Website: walmart
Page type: payment
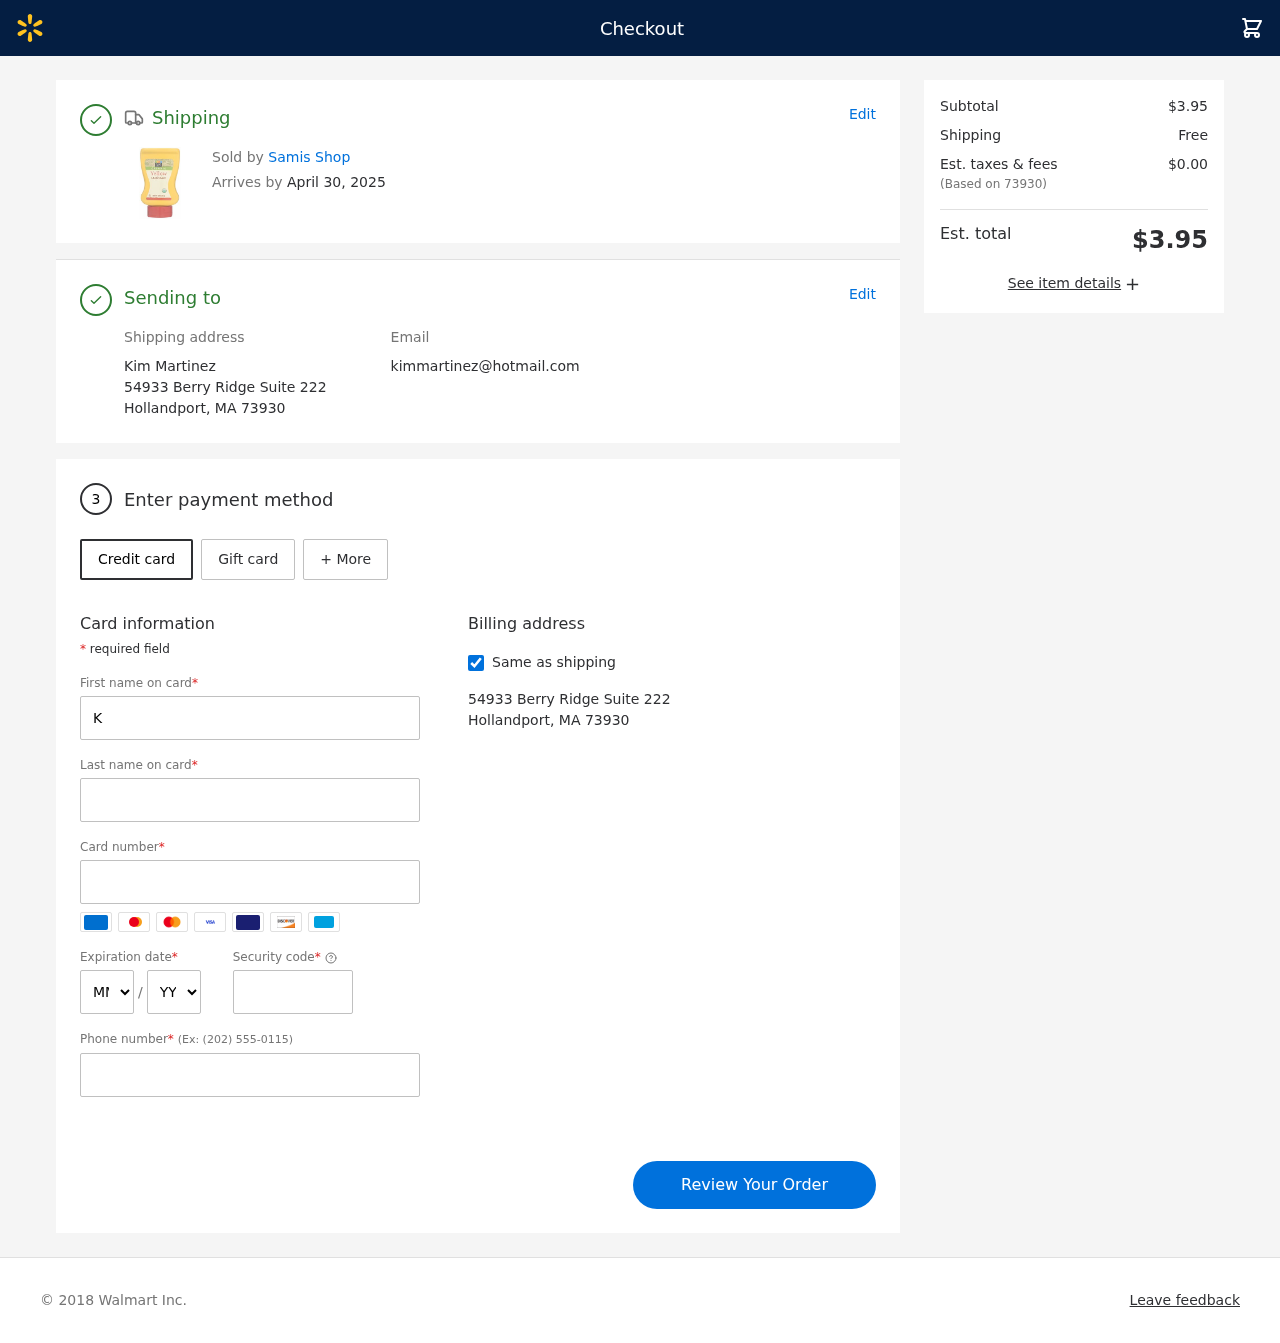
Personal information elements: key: PII_CARD_CVV
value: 905
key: PII_CARD_EXPIRY_MONTH
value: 07
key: PII_CARD_EXPIRY_YEAR
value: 29
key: PII_CARD_NUMBER
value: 2288 9377 8942 7723
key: PII_CITY_STATE_ZIP
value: Hollandport, MA 73930
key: PII_EMAIL
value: kimmartinez@hotmail.com
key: PII_FIRSTNAME
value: Kim
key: PII_FULLNAME
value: Kim Martinez
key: PII_LASTNAME
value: Martinez
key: PII_PHONE
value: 7106896994
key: PII_POSTCODE
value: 73930
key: PII_STREET
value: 54933 Berry Ridge Suite 222
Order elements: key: ORDER_DELIVERY_DATE
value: April 30, 2025
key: ORDER_SUBTOTAL
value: $3.95
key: ORDER_SHIPPING_COST
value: Free
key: ORDER_TAX
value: $0.00
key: ORDER_TOTAL
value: $3.95